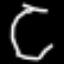
Label: octagon